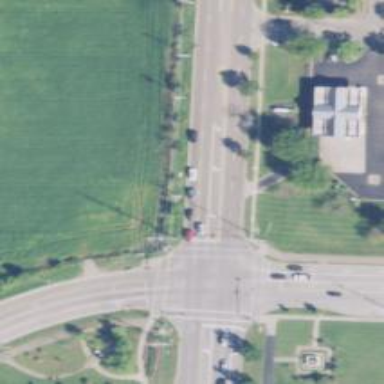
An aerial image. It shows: Marked road crossing.